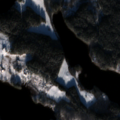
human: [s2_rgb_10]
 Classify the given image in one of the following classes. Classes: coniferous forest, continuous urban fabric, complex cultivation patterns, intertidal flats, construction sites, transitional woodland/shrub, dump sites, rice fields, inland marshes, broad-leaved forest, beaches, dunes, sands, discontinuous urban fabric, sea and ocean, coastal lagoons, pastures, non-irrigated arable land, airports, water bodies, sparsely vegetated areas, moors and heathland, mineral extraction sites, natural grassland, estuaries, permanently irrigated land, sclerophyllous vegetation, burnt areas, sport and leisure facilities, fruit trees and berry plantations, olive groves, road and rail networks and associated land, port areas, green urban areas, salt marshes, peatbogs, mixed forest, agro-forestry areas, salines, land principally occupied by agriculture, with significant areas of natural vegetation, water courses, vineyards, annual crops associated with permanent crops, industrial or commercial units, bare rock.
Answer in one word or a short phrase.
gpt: coniferous forest, mixed forest, water bodies